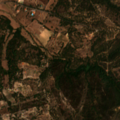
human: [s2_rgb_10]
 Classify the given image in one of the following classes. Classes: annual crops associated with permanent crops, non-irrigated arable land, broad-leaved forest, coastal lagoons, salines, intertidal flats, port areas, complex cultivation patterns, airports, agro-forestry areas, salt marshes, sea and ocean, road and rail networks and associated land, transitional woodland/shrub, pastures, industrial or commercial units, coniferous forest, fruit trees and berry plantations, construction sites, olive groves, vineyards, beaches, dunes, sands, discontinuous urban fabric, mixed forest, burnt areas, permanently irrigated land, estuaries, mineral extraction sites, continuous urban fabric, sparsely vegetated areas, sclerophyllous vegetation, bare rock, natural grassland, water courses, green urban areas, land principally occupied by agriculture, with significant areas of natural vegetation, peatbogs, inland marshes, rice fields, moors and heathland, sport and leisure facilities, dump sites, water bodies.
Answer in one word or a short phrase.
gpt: complex cultivation patterns, land principally occupied by agriculture, with significant areas of natural vegetation, broad-leaved forest, mixed forest, transitional woodland/shrub